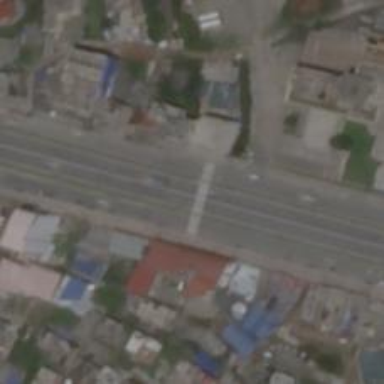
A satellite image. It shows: Crossing on the road.